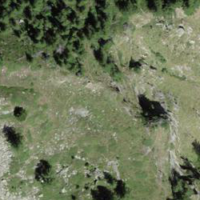
EUNIS habitat code: 26
Species observed at this site:
Vanessa cardui
Papilio machaon
Lasiommata maera